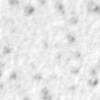
Label: no_change